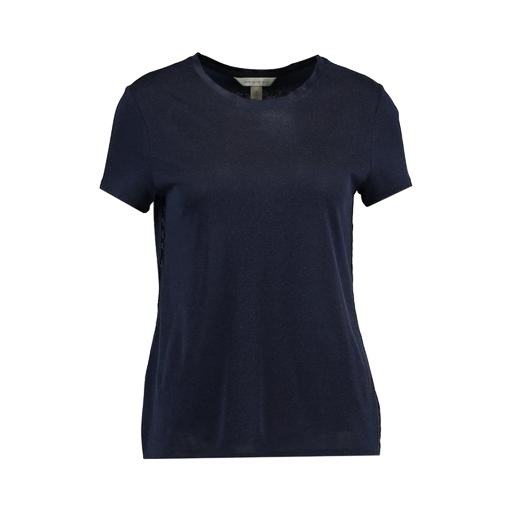
blue printed contrast t-shirt only macy, blue ribbed-trim t-shirt, blue t-shirt only macy, white background